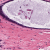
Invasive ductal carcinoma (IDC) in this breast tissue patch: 0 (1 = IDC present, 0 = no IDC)